Question: I am trying to pass some list to my view through ViewModel. I have rebuilt my project several times to no avail. I have checked online, nothing different from my approach.

'''
namespace sportingbiz.Models.ViewModels
{
public class MatchesViewModel
{
private List<MatchViewModel> _matches = new List<MatchViewModel>();
public List<MatchViewModel> Matches
{
get { return _matches; }
set { _matches = value; }
}
}
}
'''
Markup
'''
@model IEnumerable<sportingbiz.Models.ViewModels.MatchesViewModel>
@{
ViewBag.Title = "Index";
}
<h2>Index</h2>
<table style="width:100%">
@foreach (var item in Model.Matches)
{
<tr>
<td>
@Html.DisplayFor(modelItem => item.Team1Name)
</td>
</tr>
}
'''
If I remove the '.Matches' from the 'foreach' it works.'Matches' does not show in the intellisense.
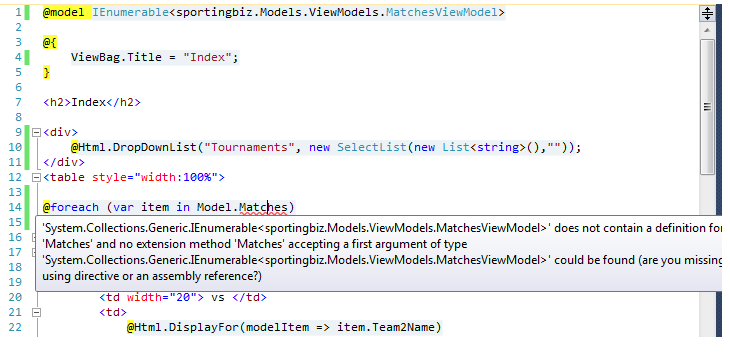
Answer: Your model is 'IEnumerable<sportingbiz.Models.ViewModels.MatchesViewModel>' which is a series of MatchesViewModels. You need to enumerate that list first before you can call 'Matches'. If you're only returning one MatchesViewModel, change your model declaration to:
'''
@model sportingbiz.Models.ViewModels.MatchesViewModel
'''
- A trick I use often is to hover over any of the instances of 'Model' and VS will tell you what the model is.